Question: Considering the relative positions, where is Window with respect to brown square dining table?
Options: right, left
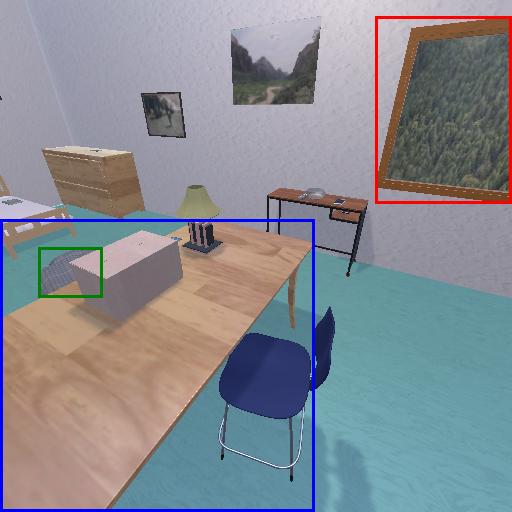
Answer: right